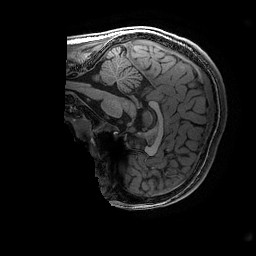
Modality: T1w
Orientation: sagittal
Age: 14
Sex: male
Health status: ill
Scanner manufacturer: ge
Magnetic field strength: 3 T
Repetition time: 0.007664 s
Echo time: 0.00342 s